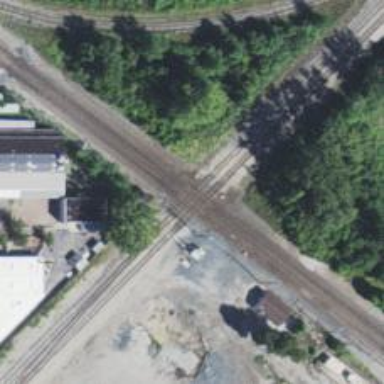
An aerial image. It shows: Railway crossing.